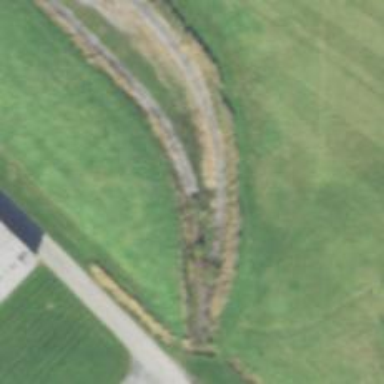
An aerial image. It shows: Disused railway spur service.